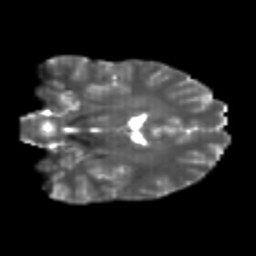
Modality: T2w
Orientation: coronal
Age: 20
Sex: male
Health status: healthy
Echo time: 0.074 s